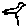
Label: bird